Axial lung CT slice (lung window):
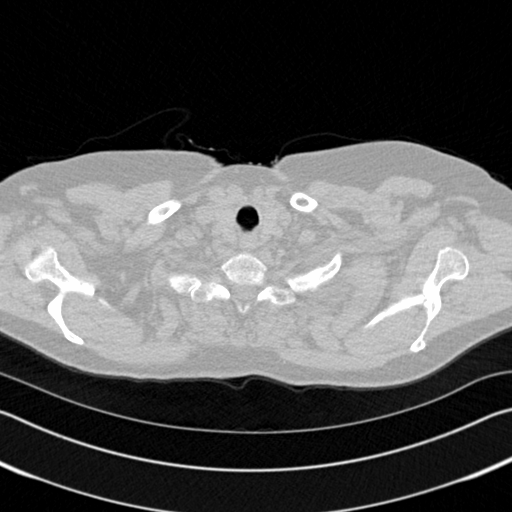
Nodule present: no